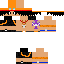
A female human skin with medium skin, wearing brown long hair dressed in a blue hoodie and black pants, featuring a closed mouth.